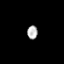
Tissue: prostate
Cell type: Fibroblasts
Senescence score: 0.6884
Nuclear area (px): 136
Mean DAPI intensity: 181.199